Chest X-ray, PA view. Patient: 13 years old, sex F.
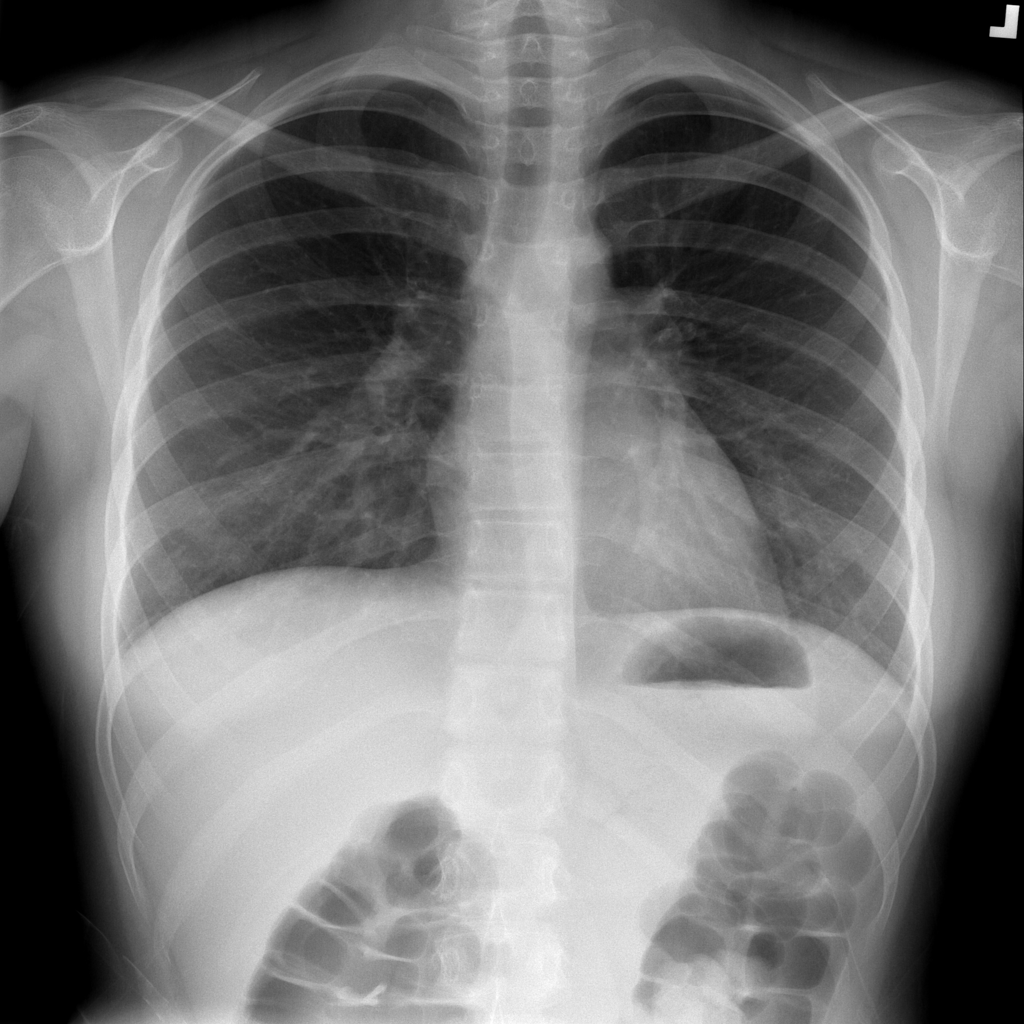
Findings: No Finding